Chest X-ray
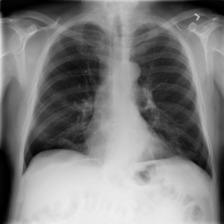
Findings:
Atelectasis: positive
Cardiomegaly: negative
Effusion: negative
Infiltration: positive
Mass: negative
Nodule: negative
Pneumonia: negative
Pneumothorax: negative
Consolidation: negative
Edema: negative
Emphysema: negative
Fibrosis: negative
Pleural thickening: negative
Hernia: negative